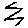
Label: zigzag